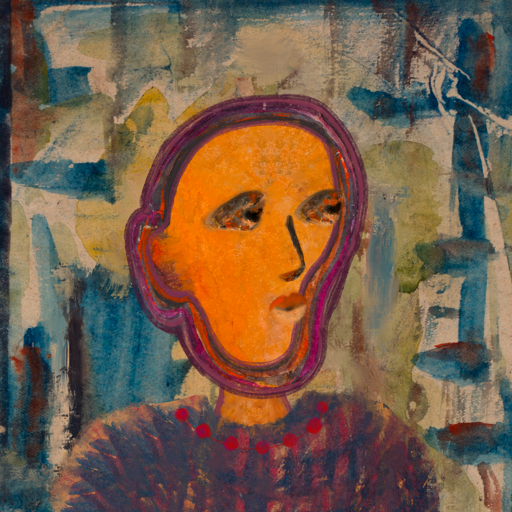
Background: Orphan, Head And Neck Side: Hypocrite_w_Hair, Face Side: Gypsy_Queen, Bust: In_The_Sun, Hair Side: Blank, Head Accessory: Blank, Second Necklace: Blank, Necklace: Irani_3, Baby: Blank